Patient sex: M
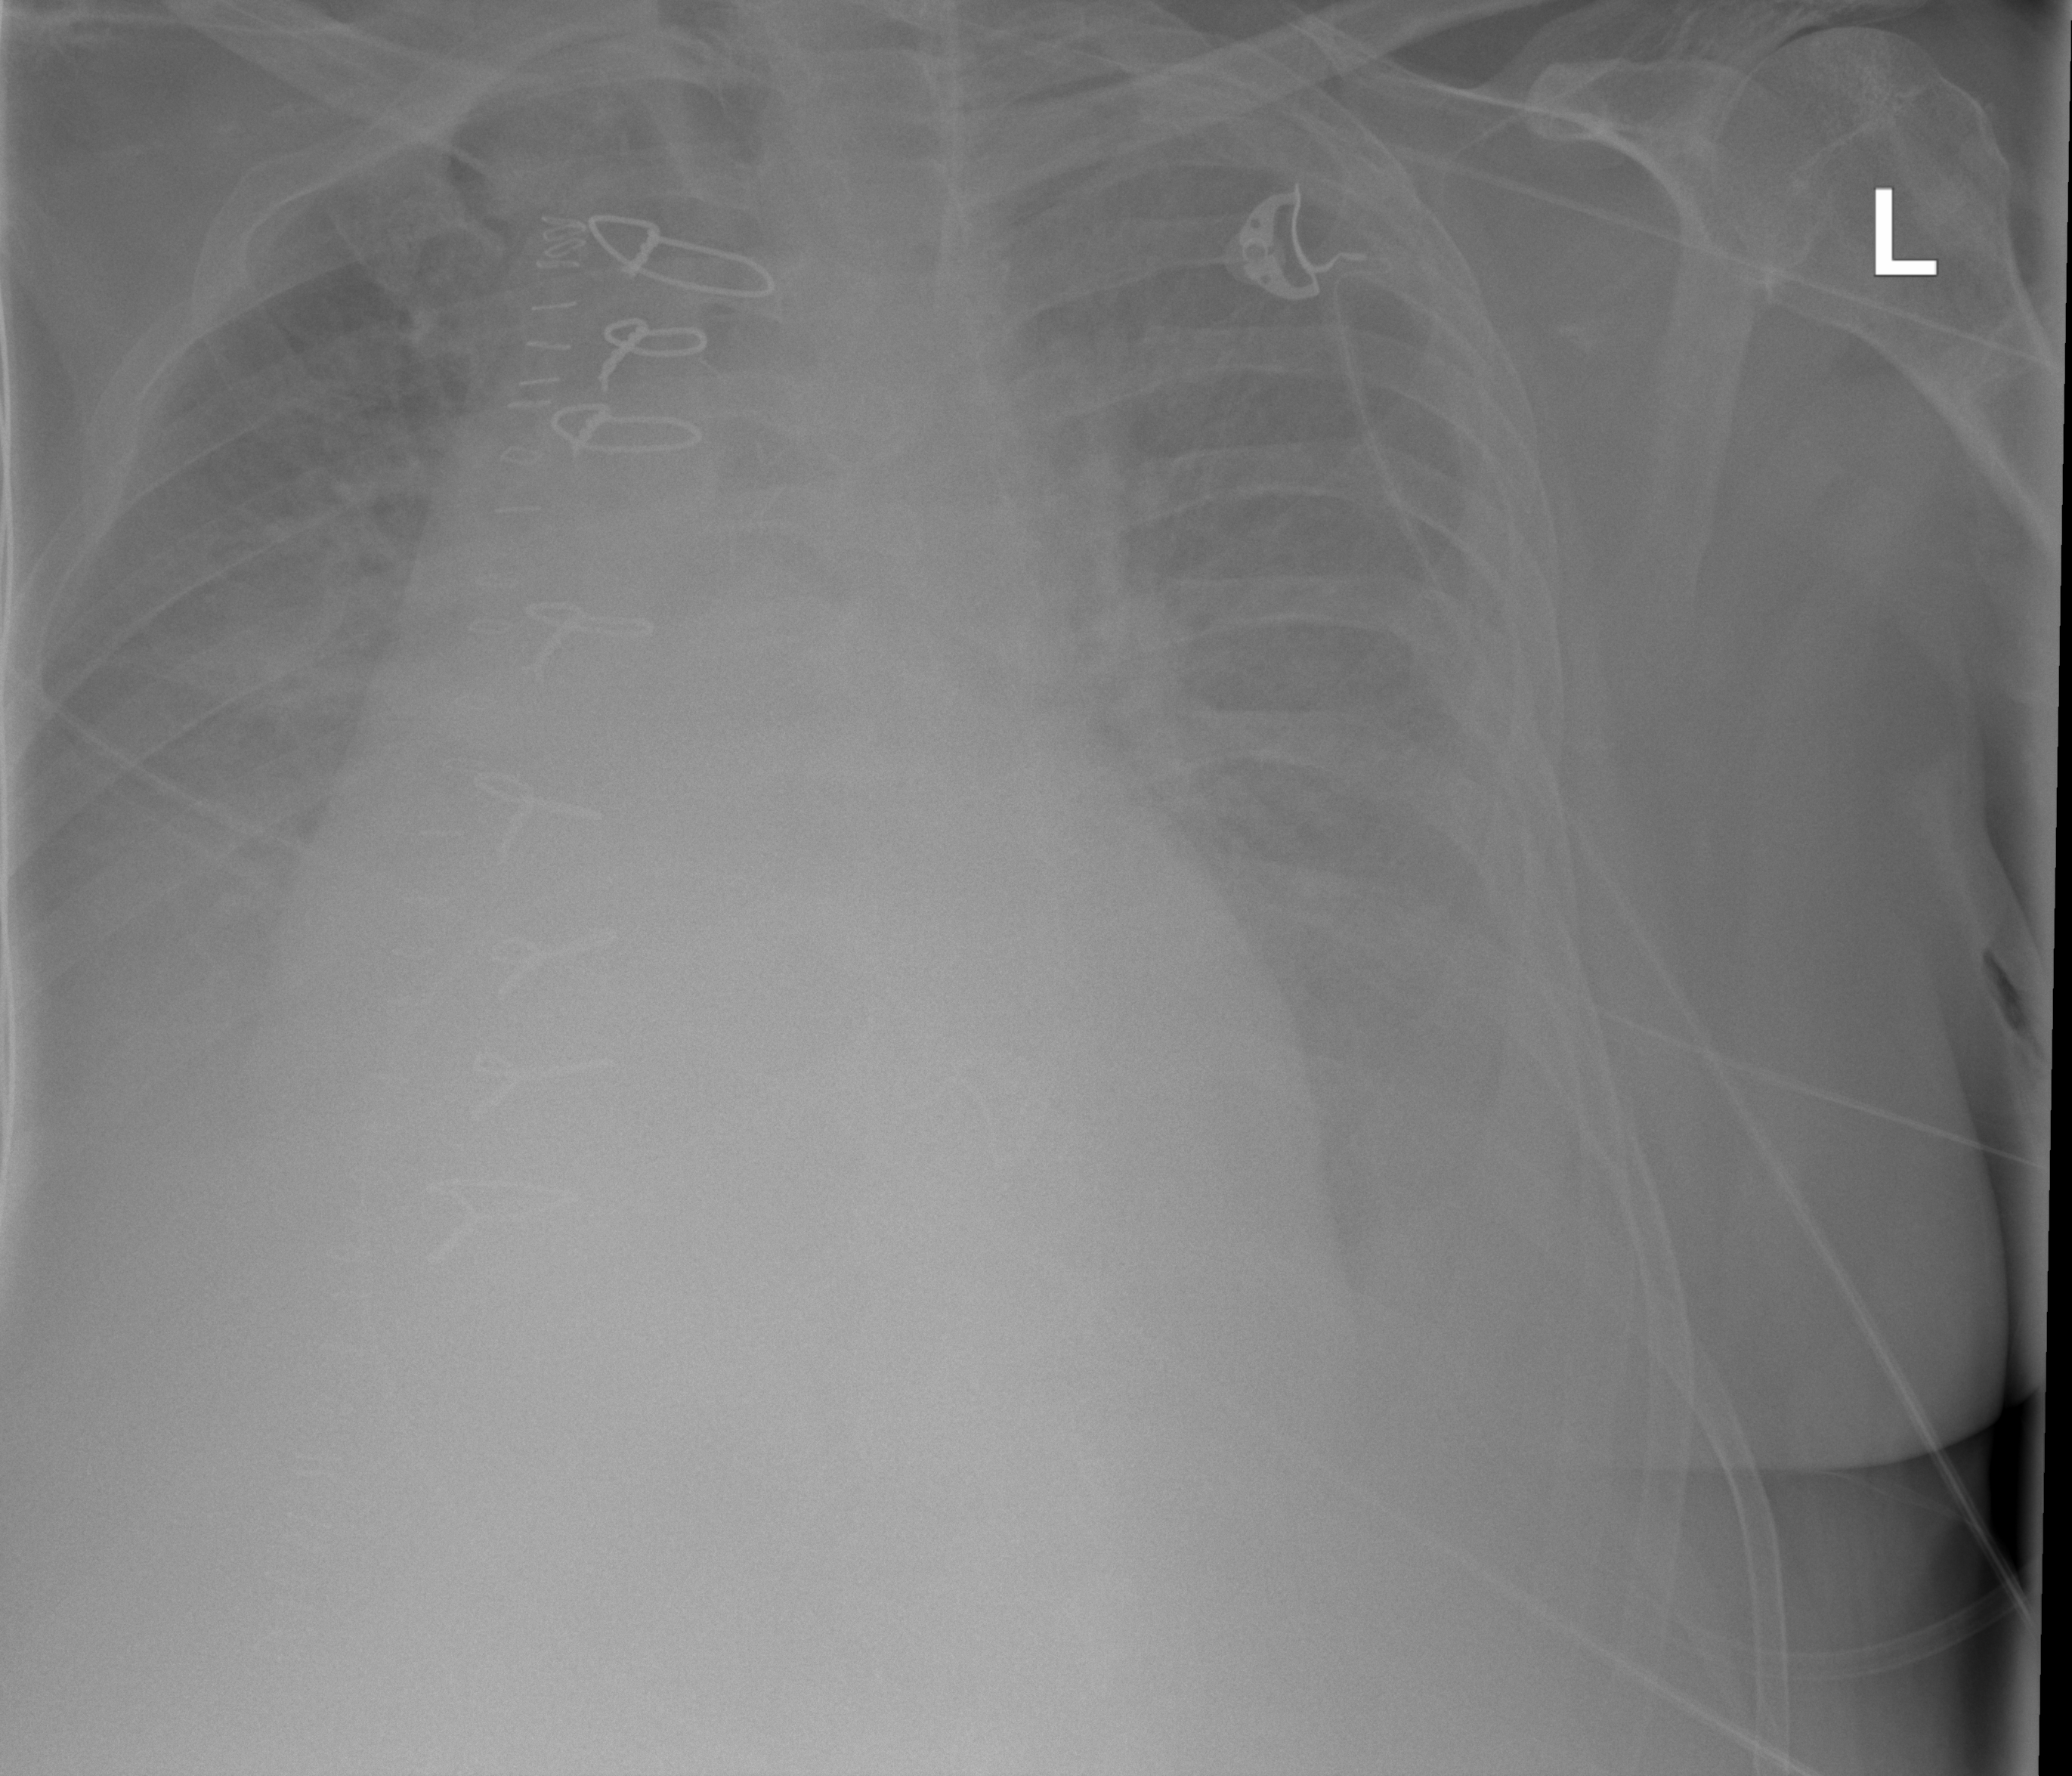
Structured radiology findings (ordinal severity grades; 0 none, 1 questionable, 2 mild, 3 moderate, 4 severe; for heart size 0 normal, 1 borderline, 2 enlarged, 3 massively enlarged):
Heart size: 2
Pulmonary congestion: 3
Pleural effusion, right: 3
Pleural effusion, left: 2
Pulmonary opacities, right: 2
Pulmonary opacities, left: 2
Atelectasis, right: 2
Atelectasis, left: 2